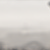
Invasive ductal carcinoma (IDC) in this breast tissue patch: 0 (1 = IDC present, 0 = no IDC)